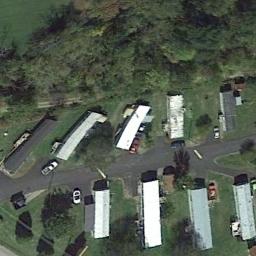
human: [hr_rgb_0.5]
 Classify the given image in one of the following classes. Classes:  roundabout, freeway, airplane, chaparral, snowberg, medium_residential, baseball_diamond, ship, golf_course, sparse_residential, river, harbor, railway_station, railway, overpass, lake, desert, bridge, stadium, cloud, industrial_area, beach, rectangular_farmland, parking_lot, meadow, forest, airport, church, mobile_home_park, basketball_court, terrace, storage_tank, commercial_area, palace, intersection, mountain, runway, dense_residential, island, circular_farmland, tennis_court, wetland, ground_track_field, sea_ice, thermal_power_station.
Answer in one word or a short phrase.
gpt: mobile_home_park